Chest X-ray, AP view. Patient: 66 years old, sex M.
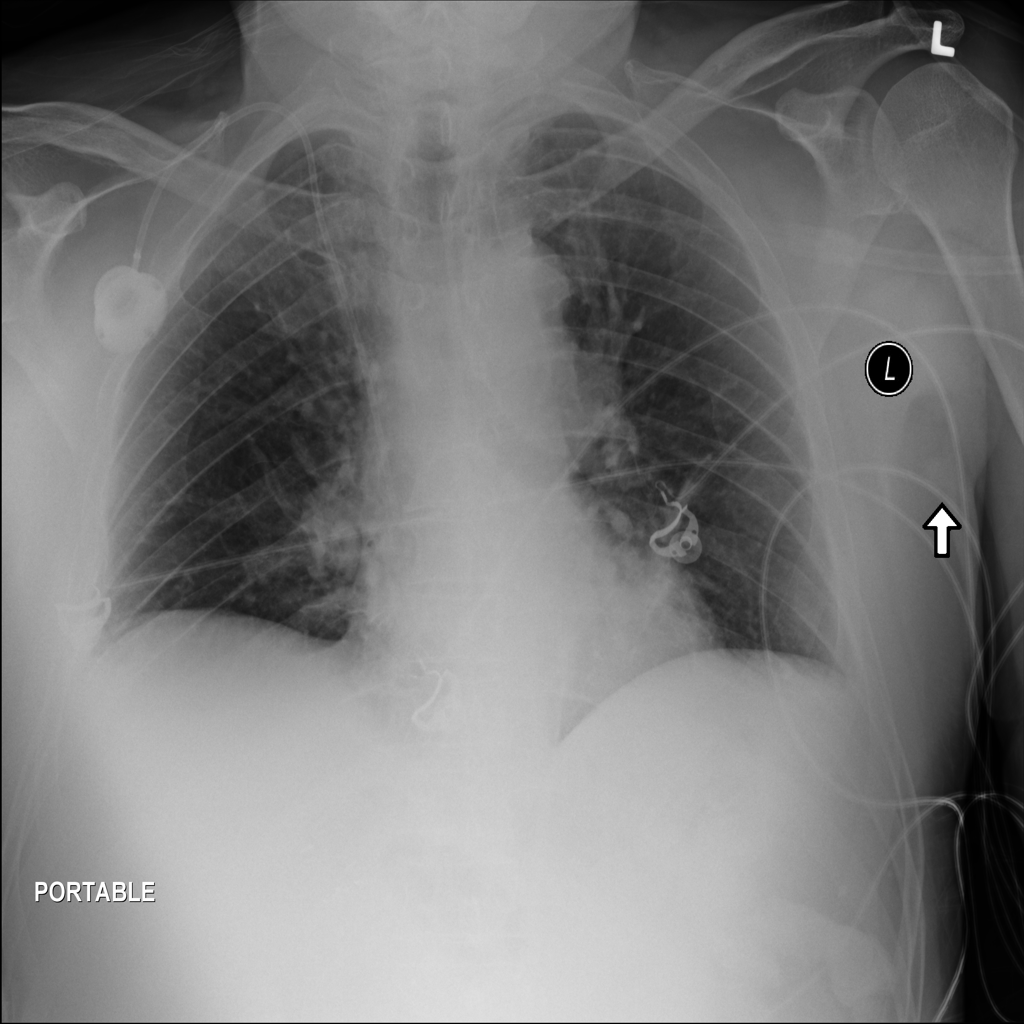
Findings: No Finding